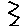
Label: zigzag